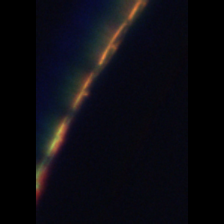
Taxon: Psuedo-nitzschia
Group: Diatoms